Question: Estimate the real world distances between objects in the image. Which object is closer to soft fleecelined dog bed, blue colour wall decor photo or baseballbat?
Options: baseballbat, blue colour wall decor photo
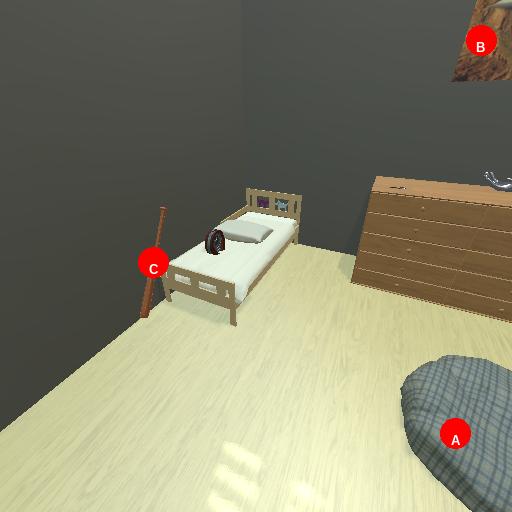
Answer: baseballbat